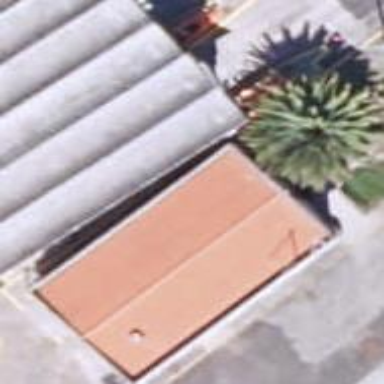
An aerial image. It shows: Service building.